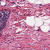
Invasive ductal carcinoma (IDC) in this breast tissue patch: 0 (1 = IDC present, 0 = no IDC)